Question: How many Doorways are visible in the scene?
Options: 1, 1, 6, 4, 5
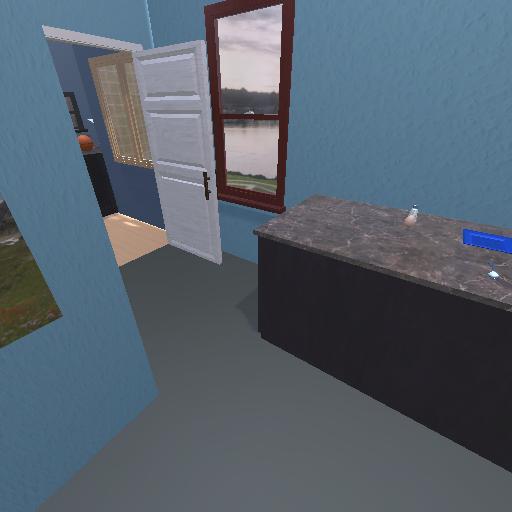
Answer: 1